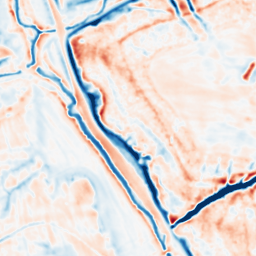
Category: multiscale
Decomposition family: dog
Decomposition parameters: sigma_low: 1
sigma_high: 5
Upsampling method: bspline
Upsampling parameters: scale: 8
Upsampling scale: 8